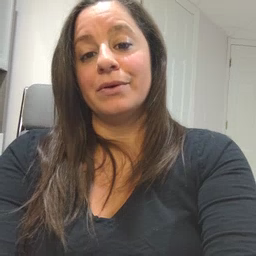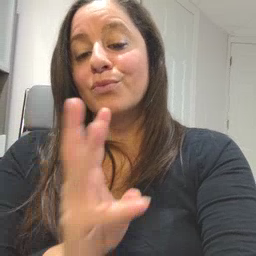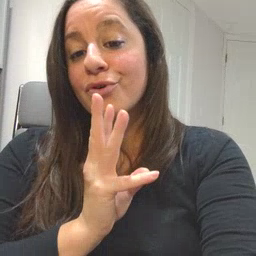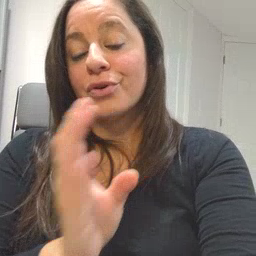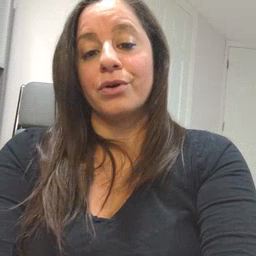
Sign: water